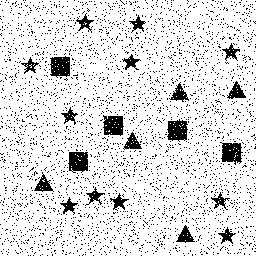
Squares: 5
Triangles: 5
Stars: 11
Total shapes: 21